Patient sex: M
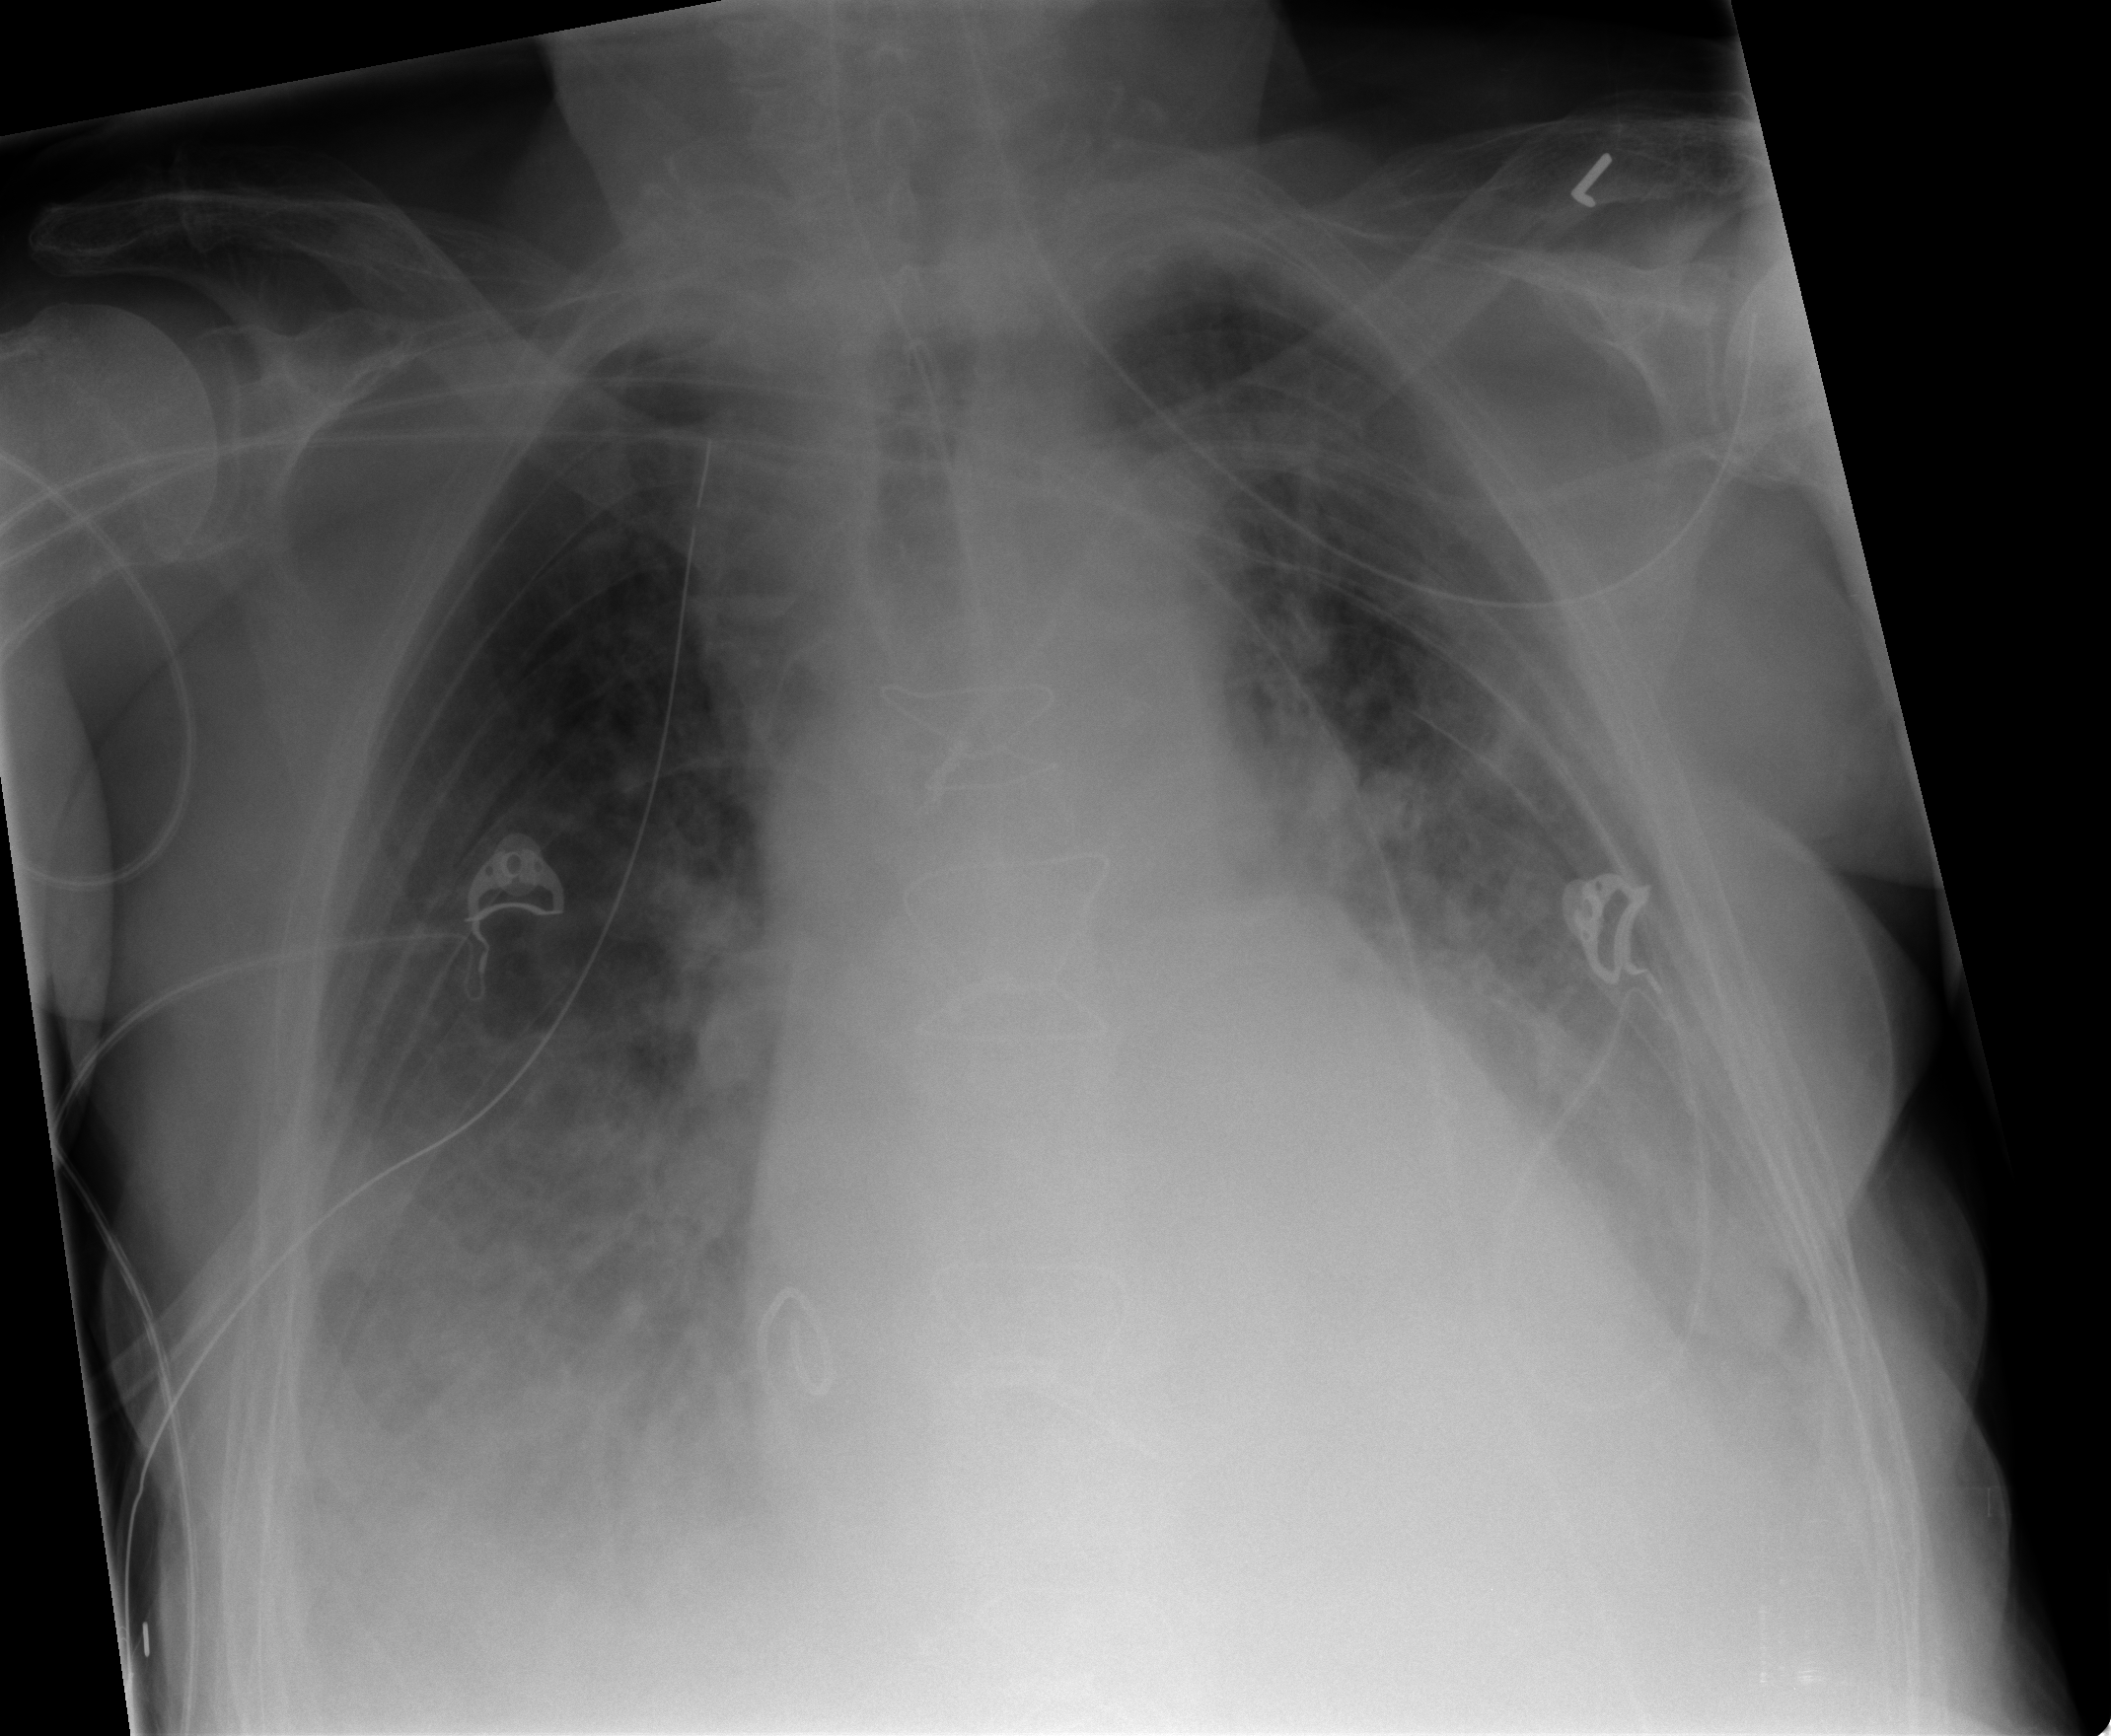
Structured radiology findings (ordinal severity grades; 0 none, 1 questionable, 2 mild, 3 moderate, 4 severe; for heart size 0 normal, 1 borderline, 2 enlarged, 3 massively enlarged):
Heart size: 2
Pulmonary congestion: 1
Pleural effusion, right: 2
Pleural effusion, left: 2
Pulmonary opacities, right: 2
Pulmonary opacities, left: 0
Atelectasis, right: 2
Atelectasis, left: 1